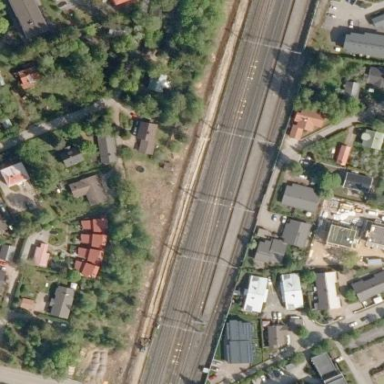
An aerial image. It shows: Railway area.